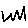
Label: zigzag